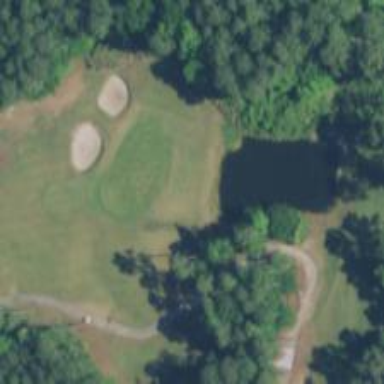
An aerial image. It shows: Golf hole.